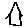
Label: house